Question: '''
string connectionString = @"Data Source=C:\sqlite est.db; Version=3; FailIfMissing=True; Foreign Keys=True;";
SQLiteConnection conn = new SQLiteConnection(connectionString);
conn.Open();
string batFilePath = @"D:\mockforbat.bat";
if (!File.Exists(batFilePath))
{
using (FileStream fs = File.Create(batFilePath))
{
fs.Close();
}
}
using (StreamWriter sw = new StreamWriter(batFilePath))
{
sw.WriteLine(@"C:");
sw.WriteLine(@"cd");
sw.WriteLine(@"cd sqlite");
sw.WriteLine(@"sqlite3 test.db");
sw.WriteLine(@".mode csv");
sw.WriteLine(@".import D:/Ashif/SQLITE/Bulk.csv excelUpload");
}
Process process = Process.Start(batFilePath);
process.WaitForExit();
'''
When I execute this command, it will execute only up to the "sqlite3 test.db" line, and the other commands are not executed.
The output I get after executing of the code:

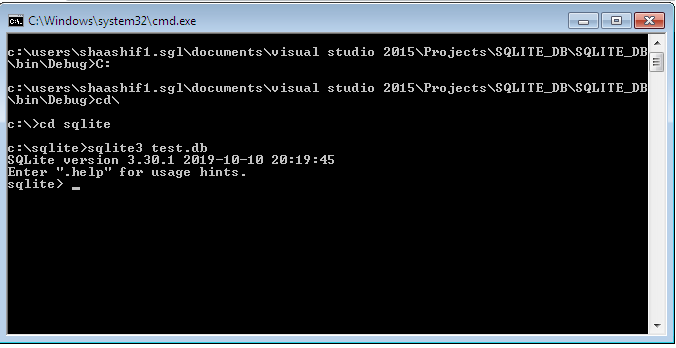
Answer: You didn't explicitly ask a question, so I assume the question is "how can I call the sqlite command line from my program with the relevant arguments?"
The sqlite3 command line interface is interactive by default, but you probably don't want that when using it as part of a script/automated execution.
The <URL> shows a '-init file' argument that should be more appropriate for what you want to achieve.
Try to add your meta-commands ('.mode csv', '.import x'...) in a separate 'myFile', and execute 'sqlite3 -init myFile' and it should work.
---
Aside from this main question, I see potential problems with your code:
You are opening a connection to a database with 'new SQLiteConnection(connectionString);' but you are never using this connection. Instead, you are connecting again to your database by executing the 'sqlite3 test.db' in your bat file.
if you are using 'Process.Start()' you don't need a bat file, you can directly call 'sqlite3' with the required arguments. (Though you will probably need the full path of 'sqlite3' for this to work)
To sum up, you could use something like that (untested, adapt as needed):
'''
var sqliteScriptPath = @"D:\myScript.txt";
var scriptContent = @"
.mode csv
.open test.db
.import D:/Ashif/SQLITE/Bulk.csv excelUpload";
File.WriteAllText(sqliteScriptPath, scriptContent);
Environment.CurrentDirectory = @"C:\sqlite"; // If you use relative paths somewhere in your command you will need something like that
// You can also create a ProcessStartInfo instance, and set its WorkingDirectory property before giving it to Process.Start()
Process process = Process.Start("sqlite3", $"-init {sqliteScriptPath}");
process.WaitForExit();
'''